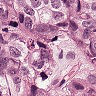
Metastatic tissue present: yes